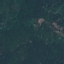
Land use / land cover class: Forest